Question: Count the number of objects in the diagram.
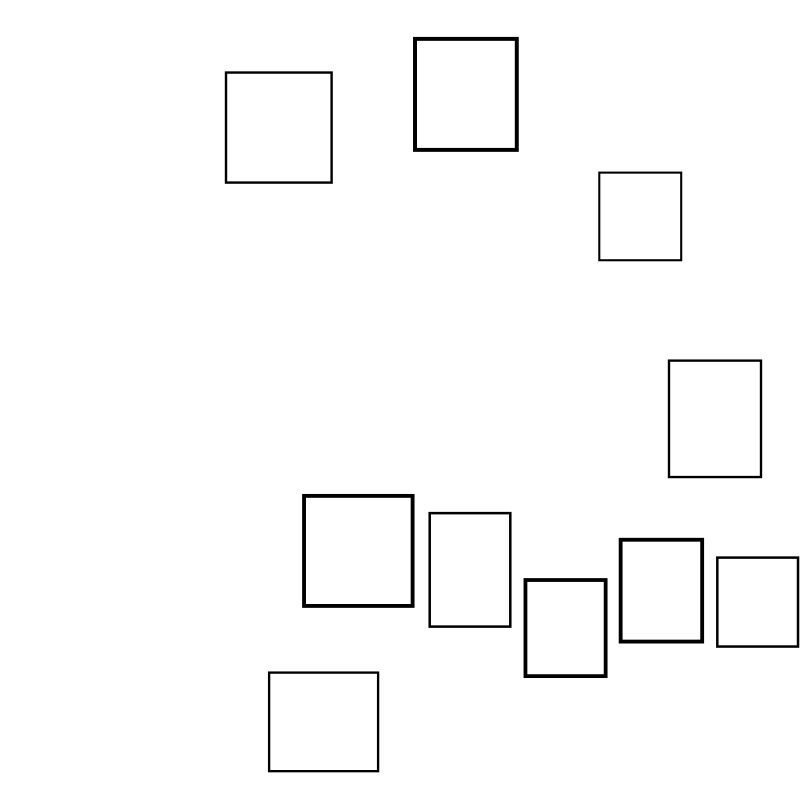
Answer: 10